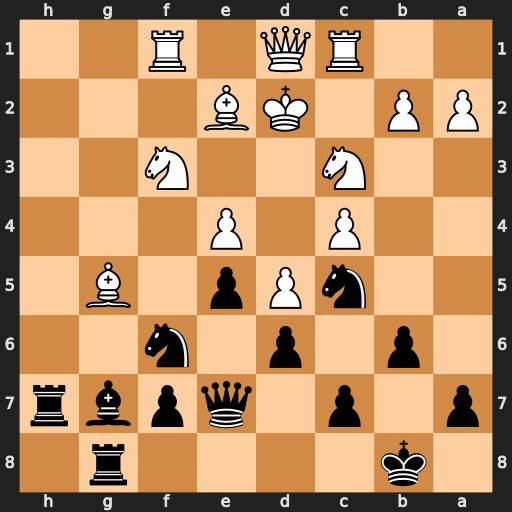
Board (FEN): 1k4r1/p1p1qpbr/1p1p1n2/2nPp1B1/2P1P3/2N2N2/PP1KB3/2RQ1R2
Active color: b
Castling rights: -
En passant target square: -
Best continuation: Nfxe4+ Nxe4 Nxe4+ Kc2 Nxg5 Nxg5 Qxg5